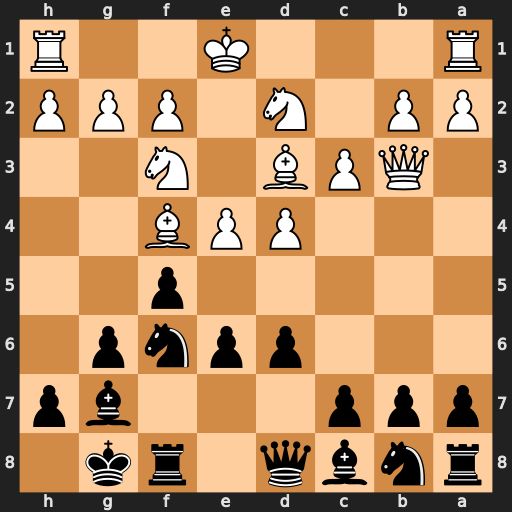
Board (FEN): rnbq1rk1/ppp3bp/3ppnp1/5p2/3PPB2/1QPB1N2/PP1N1PPP/R3K2R
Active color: b
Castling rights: KQ
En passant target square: -
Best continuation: fxe4 Nxe4 Nxe4